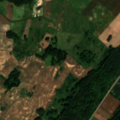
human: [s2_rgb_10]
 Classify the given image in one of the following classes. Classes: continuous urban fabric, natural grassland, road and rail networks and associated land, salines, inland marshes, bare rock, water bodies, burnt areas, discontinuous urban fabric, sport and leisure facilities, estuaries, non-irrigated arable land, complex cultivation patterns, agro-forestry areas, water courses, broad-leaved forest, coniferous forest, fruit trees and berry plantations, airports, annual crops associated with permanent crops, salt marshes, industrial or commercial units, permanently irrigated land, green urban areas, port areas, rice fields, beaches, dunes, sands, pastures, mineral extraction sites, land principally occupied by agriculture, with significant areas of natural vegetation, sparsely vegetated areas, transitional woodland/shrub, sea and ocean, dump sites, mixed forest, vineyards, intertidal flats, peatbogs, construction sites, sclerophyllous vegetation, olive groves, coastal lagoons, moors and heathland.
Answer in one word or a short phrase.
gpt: non-irrigated arable land, pastures, complex cultivation patterns, land principally occupied by agriculture, with significant areas of natural vegetation, coniferous forest, mixed forest